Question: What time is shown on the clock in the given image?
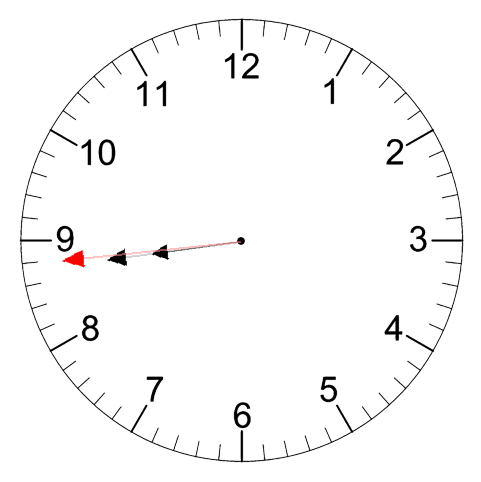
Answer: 08:43:44